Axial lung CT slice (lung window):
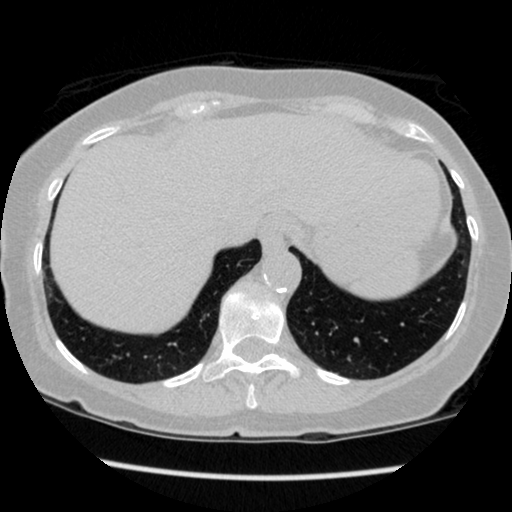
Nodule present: no